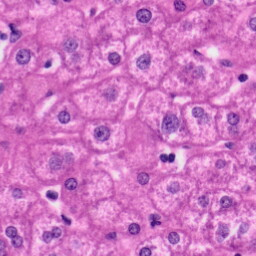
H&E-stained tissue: Liver